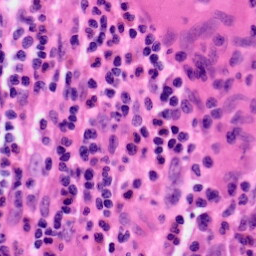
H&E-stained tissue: Colon